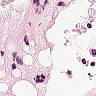
Metastatic tissue present: no